Question: I am running a simple query about Skateboarder Steve Caballero
<URL>
Which has a property of the type <URL>
In freebase, I can see that the property has the following items:

The MQL is this:
'''
[{
"id": "/m/0qmzf",
"name": null,
"/business/sponsored_recipient/sponsorship": []
}]
'''
Bu it returns this:
'''
{
"result": [{
"id": "/m/0qmzf",
"/business/sponsored_recipient/sponsorship": [
null,
null,
null,
null
],
"name": "Steve Caballero"
}]
}
'''
Can anybody help me figure out why the null value for the list? Thanks
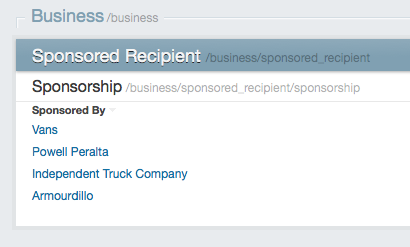
Answer: The sponsorship is a mediated type (also called a ) which means that it's got multiple values (notably From & To dates) in addition to the Sponsor and Sponsorship recipient.
You can see the schema here: <URL>
The CVT node has no name (thus the nulls), but what you really want is to go one hop further. You could do something like this to get a list of sponsored skateboarders with the sponsors and sponsorship start and end dates:
'''
[{
"type": "/people/person",
"name": null,
"profession": "Skateboarder",
"/business/sponsored_recipient/sponsorship": [{
"sponsored_by": null,
"from": null,
"to": null
}]
}]
'''